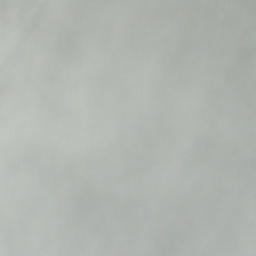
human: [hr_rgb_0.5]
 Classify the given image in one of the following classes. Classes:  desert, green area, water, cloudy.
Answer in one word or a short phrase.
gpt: cloudy